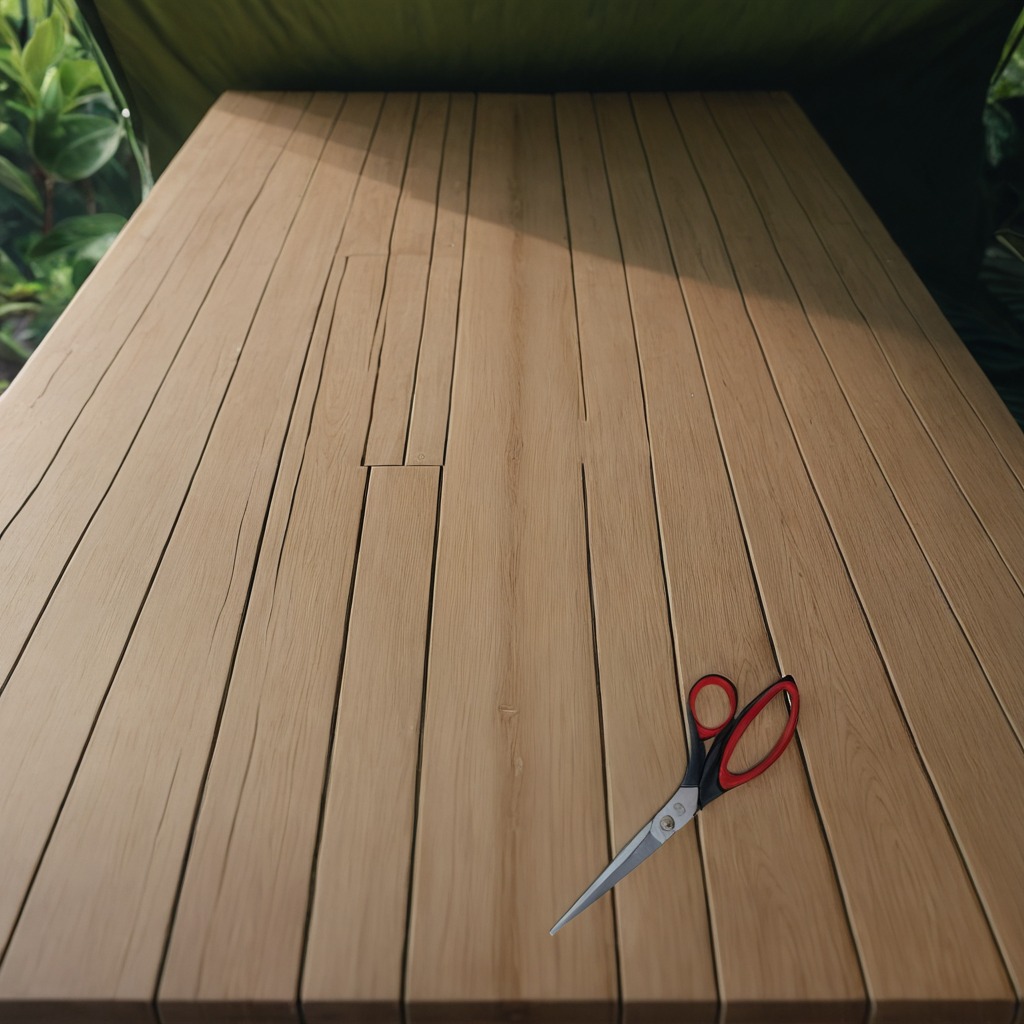
A scissor lies on the wooden table in the jungle field workshop tent.